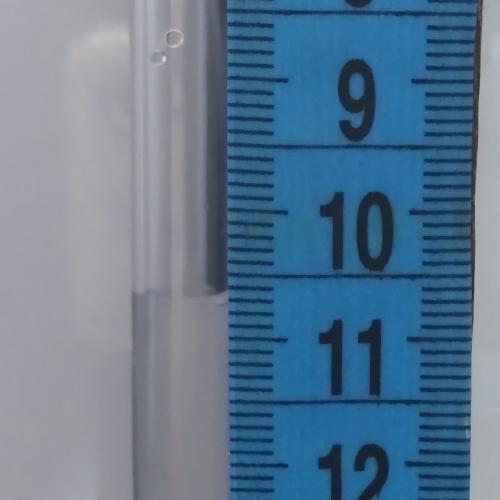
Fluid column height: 10.6 cm